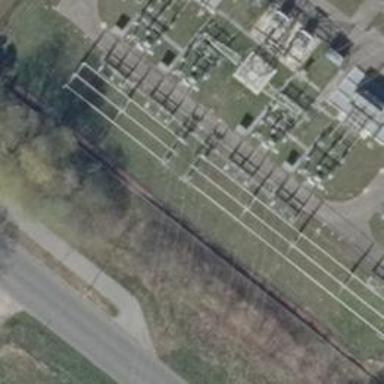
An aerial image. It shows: Power line with three cables configured as busbar.